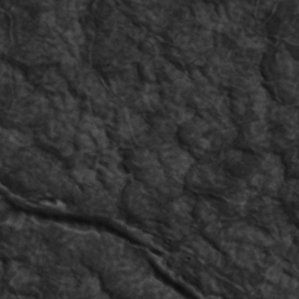
Label: non_frost